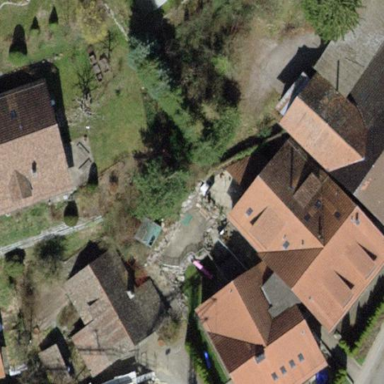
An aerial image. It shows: Semidetached house with gabled roof.